Field crop: tomato
Growth stage: 1
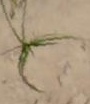
Species: cyperus